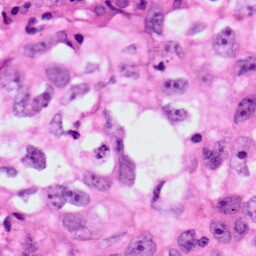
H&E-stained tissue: Lung